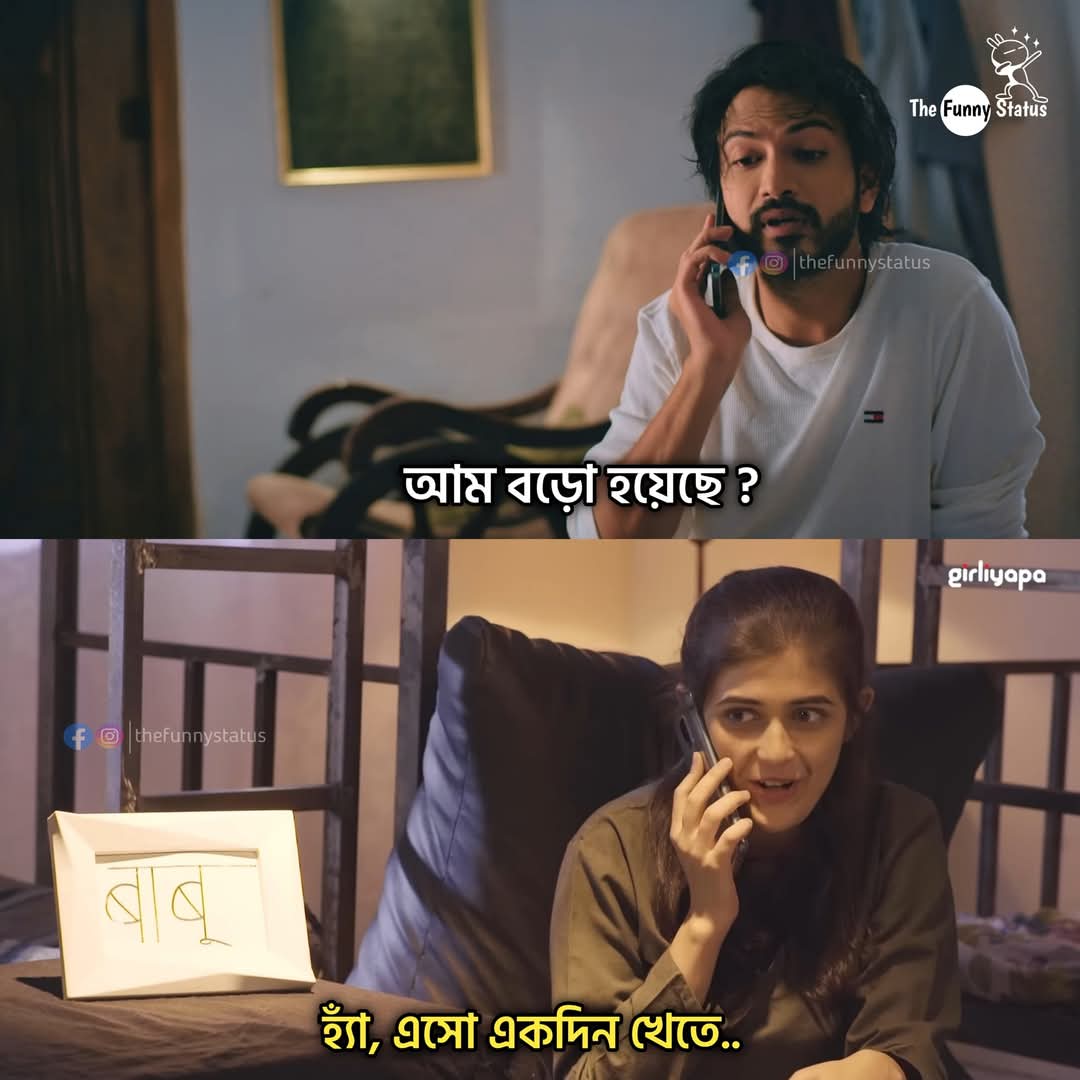
Text: আম বড়ো হয়েছে?
হ্যাঁ, এসো একদিন খেতে..
Label: Non Hate